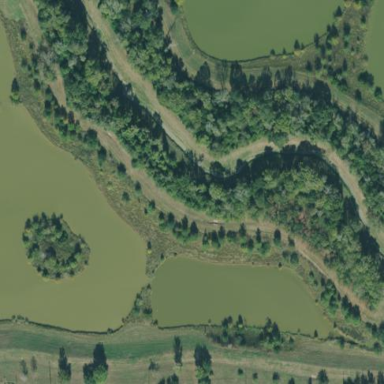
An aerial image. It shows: Detention basin with water.